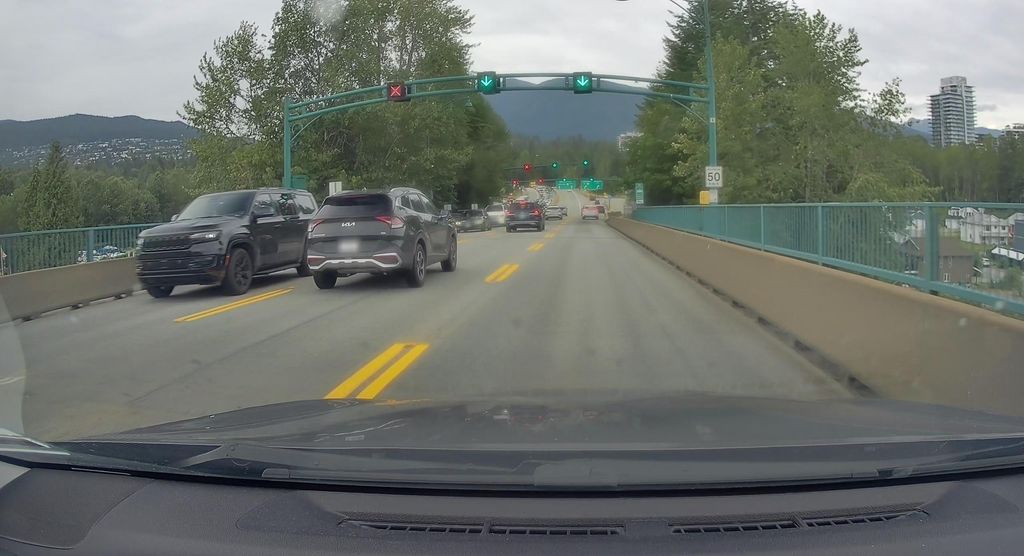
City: vancouver